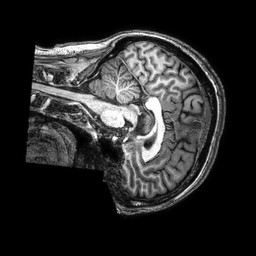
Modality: T1w
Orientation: sagittal
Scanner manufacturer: philips
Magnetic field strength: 3 T
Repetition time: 0.008 s
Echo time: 0.003569 s